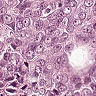
Metastatic tissue present: yes